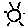
Label: sun